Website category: movie
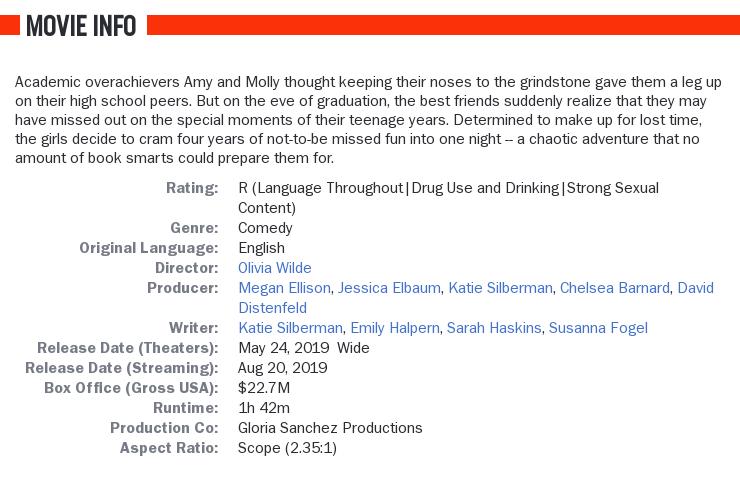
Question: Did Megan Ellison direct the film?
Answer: no

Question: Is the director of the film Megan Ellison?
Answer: no

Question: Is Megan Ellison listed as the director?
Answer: no

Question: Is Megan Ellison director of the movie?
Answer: no

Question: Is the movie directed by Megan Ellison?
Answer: no

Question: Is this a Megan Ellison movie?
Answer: no

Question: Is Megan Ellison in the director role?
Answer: no

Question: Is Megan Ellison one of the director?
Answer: no

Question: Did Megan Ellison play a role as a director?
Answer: no

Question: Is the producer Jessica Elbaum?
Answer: yes

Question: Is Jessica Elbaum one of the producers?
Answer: yes

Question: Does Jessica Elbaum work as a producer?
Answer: yes

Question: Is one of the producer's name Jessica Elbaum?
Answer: yes

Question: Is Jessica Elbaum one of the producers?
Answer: yes

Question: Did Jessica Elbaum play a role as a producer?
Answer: yes

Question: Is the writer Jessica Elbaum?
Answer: no

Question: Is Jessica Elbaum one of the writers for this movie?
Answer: no

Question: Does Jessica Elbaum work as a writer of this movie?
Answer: no

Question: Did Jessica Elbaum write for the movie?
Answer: no

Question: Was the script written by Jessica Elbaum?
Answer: no

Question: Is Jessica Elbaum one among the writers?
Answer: no

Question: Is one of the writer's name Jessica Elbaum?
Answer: no

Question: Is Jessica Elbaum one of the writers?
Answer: no

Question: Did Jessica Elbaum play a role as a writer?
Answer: no

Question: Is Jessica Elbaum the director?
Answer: no

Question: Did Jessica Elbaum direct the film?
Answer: no

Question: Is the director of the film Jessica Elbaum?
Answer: no

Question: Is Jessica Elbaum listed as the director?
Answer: no

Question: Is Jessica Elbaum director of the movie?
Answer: no

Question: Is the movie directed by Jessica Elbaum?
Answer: no

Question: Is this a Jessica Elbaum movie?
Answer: no

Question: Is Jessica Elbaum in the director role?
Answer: no

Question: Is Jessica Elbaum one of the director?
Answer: no

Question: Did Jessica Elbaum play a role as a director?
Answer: no

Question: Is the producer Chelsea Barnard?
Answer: yes

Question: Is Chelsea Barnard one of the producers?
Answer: yes

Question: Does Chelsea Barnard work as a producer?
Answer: yes

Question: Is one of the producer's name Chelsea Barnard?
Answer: yes

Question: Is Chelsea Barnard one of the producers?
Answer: yes

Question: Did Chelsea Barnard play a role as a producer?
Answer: yes

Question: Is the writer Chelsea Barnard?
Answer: no

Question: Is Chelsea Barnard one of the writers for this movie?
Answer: no

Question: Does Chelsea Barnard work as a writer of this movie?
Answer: no

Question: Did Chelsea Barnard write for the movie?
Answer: no

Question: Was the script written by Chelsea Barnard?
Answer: no

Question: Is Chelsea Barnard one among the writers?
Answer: no

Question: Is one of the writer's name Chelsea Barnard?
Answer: no

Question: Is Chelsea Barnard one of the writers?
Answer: no

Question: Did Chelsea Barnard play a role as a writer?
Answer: no

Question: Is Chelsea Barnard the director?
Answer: no

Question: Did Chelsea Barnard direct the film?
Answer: no

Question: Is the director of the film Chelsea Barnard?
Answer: no

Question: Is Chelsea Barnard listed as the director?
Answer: no

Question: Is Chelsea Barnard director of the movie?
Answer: no

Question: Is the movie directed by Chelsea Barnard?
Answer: no

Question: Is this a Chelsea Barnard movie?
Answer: no

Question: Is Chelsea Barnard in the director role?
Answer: no

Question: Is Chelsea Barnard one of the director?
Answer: no

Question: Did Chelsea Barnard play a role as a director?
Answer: no

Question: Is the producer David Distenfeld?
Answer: yes

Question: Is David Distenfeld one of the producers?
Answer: yes

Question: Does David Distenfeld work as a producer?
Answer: yes

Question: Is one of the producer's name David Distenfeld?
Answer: yes

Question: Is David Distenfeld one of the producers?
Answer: yes